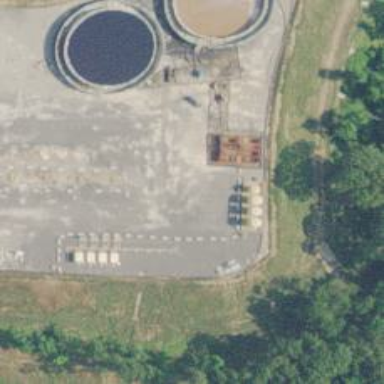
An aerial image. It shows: Storage tank that is man-made.